Question: When I ask Firefox version 17.0.1 for 'document.body.getBoundingClientRect().top;' on a simple site that has no styling at all, it returns the wrong value. I expect '8', which is the browser default, but it gives me '21.4'. The '.left' offset however is correct.
In Chrome the offset is works fine and gives me '8' for both top and left.
I attached a Screenshot of the situation where you can see that the top shouldn't be '22.4.'
Here's the HTML
'''
<html><head>
<title>Index</title>
<style type="text/css"></style></head>
<body>
<div>
<h1>Index</h1>
<p>This is the index. The site contains in total 4 sites without
any Javascript. They are linked using href links.</p>
<p>The site looks like this:</p>
<ul>
<li>Index ->; a</li>
<li>Index ->; b</li>
<li>b ->; c</li>
<li>c ->; b</li>
<li>c ->; Index</li>
</ul>
</div>
<a href="a.html">Go to A</a>
<a href="b.html">Go to B</a>
</body></html>
'''
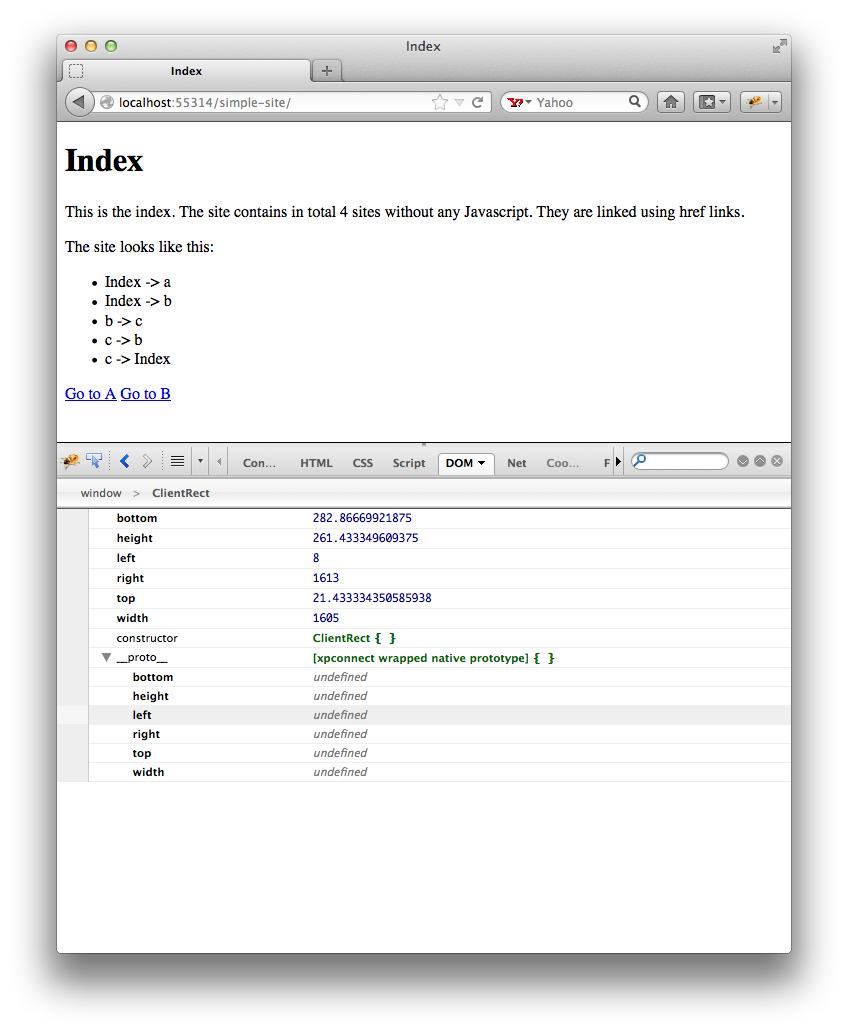
Answer: Try giving your '<html>' a yellow background and your '<body>' a green background and see what the rendering looks like. I'll bet the green rectangle is in fact 22px from the top of the viewport.
The reason that happens is that the 8px top margin of the body is collapsing with the 22+px top margin of your '<h1>', because those margins are adjacent. See <URL>
Chrome has the same exact behavior in standards mode. But in quirks mode (which his what the above HTML snippet is in), it seems to do something weird where the '<h1>' still reports a 21px top margin but this margin does not collapse with that of the '<body>'.. though putting a top margin on the '<div>' does collapse it with the body. That's quirks mode for you.